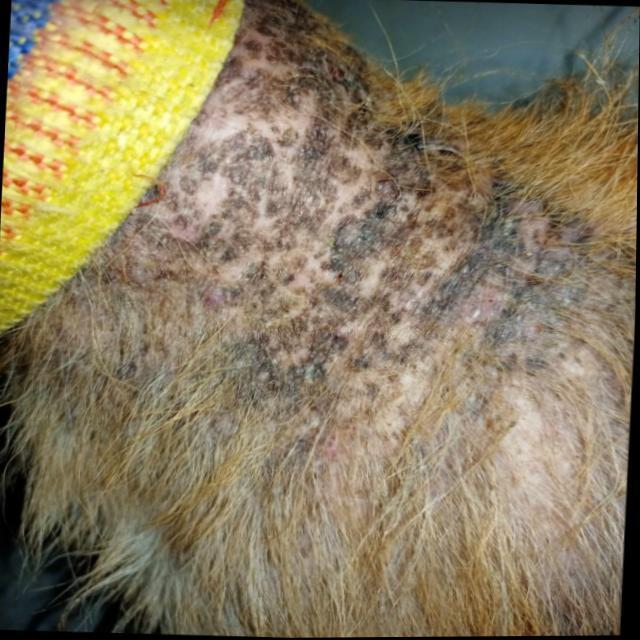
Canine demodicosis (Demodex mange) — caused by Demodex canis mites. Presents with alopecia, follicular papules, pustules, and comedones. Often localized on face and forelimbs.